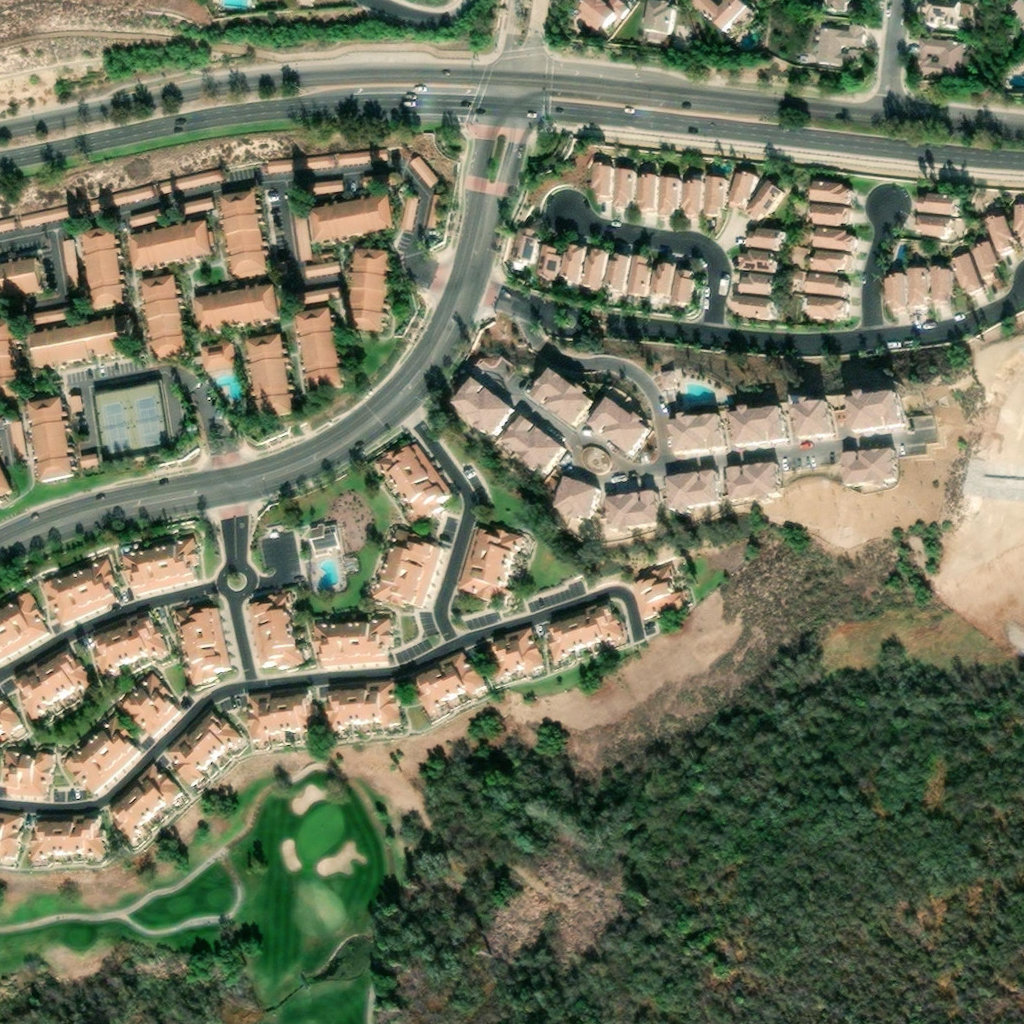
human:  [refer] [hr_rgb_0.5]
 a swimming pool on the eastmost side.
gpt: <box>[[66, 37, 69, 40, 0]]</box>